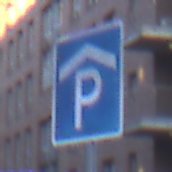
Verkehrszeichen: Parkhaus
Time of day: SunriseSunset
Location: Outdoor (Urban)
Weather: Clear
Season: NotSpecified
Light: Natural